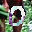
Label: 0